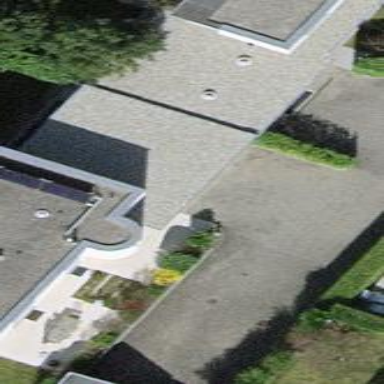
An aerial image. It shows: Garage.